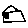
Label: house